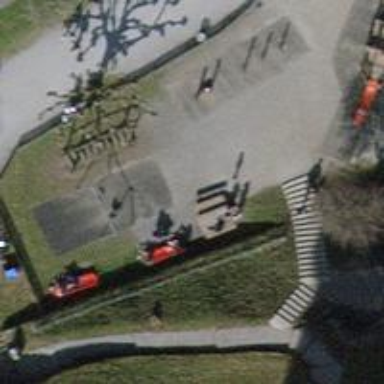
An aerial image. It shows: Red bench.